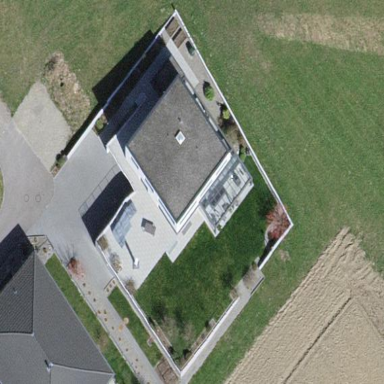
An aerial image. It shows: Simple house.